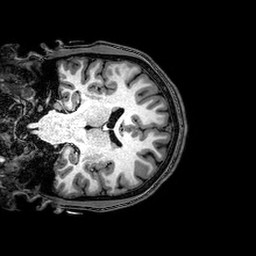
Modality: T1w
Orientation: coronal
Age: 20
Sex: male